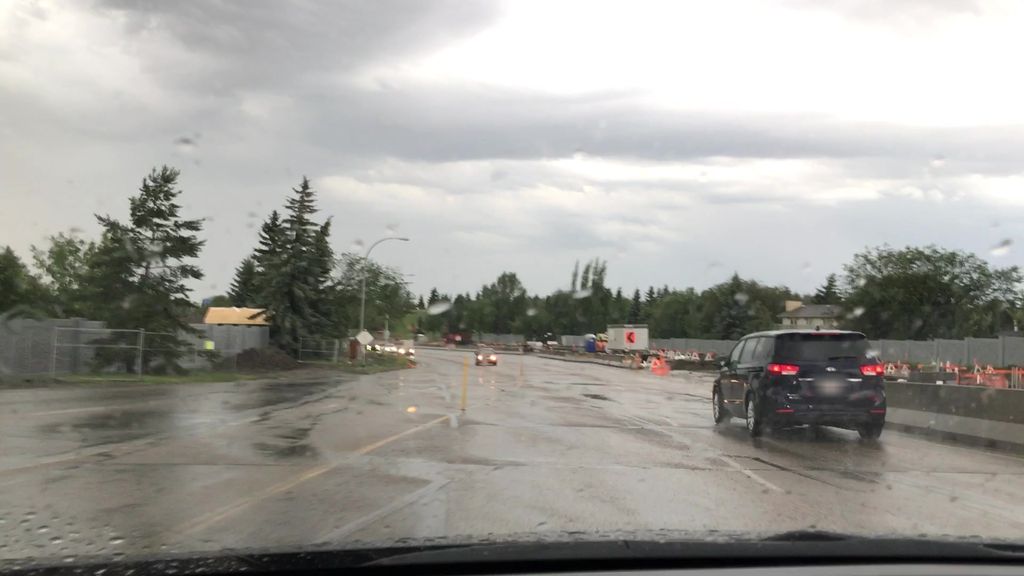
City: edmonton